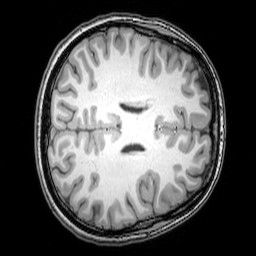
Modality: T1w
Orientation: axial
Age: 23
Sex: female
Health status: healthy
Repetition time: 0.081 s
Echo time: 0.037 s